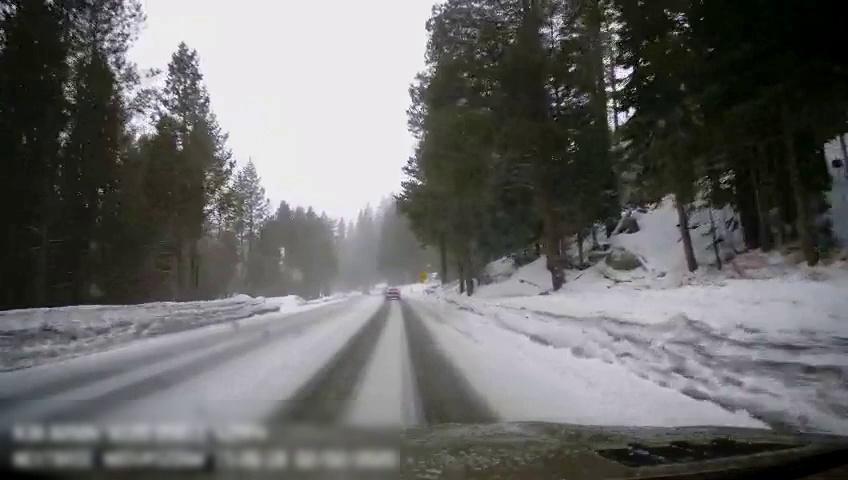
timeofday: Day
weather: Snowy
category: Drivable Space
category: Vehicles | SUV
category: Traffic | Signs